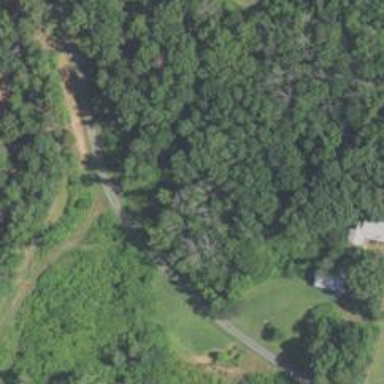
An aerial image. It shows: Culvert tunnel.